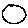
Label: circle